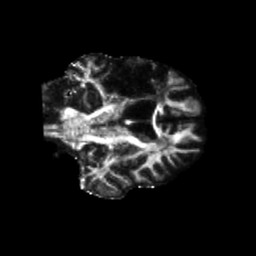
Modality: FA
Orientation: coronal
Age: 54
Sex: male
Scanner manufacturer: siemens
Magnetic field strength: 3 T
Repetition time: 5.25 s
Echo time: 0.08 s